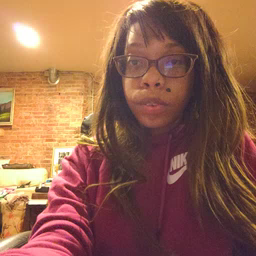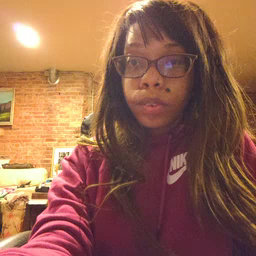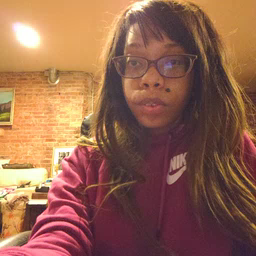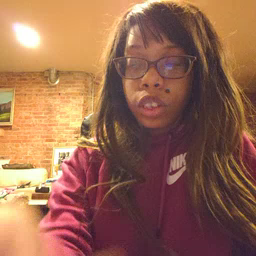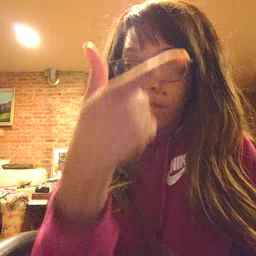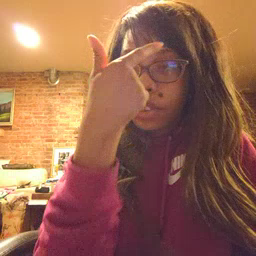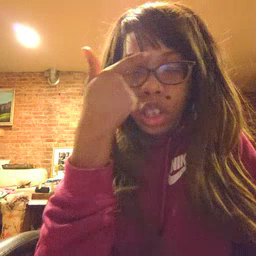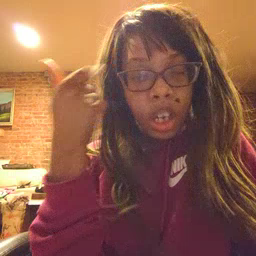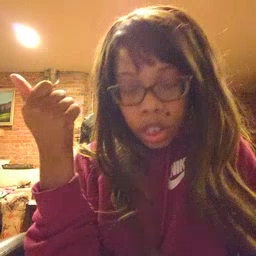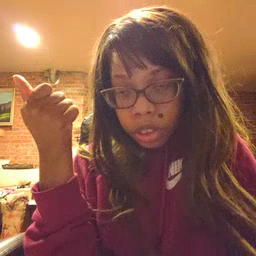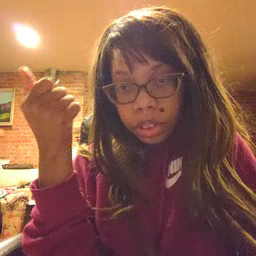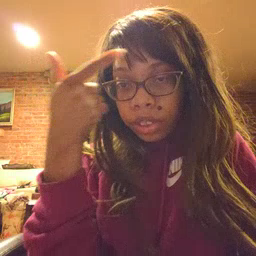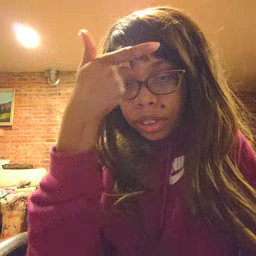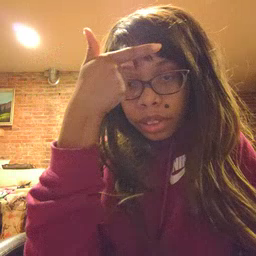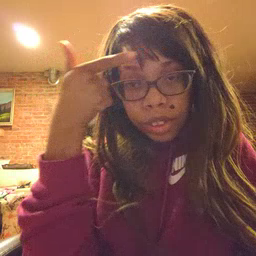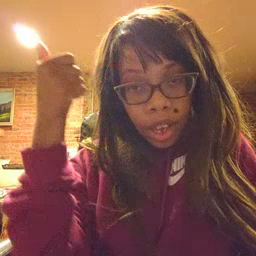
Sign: because